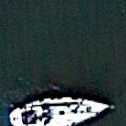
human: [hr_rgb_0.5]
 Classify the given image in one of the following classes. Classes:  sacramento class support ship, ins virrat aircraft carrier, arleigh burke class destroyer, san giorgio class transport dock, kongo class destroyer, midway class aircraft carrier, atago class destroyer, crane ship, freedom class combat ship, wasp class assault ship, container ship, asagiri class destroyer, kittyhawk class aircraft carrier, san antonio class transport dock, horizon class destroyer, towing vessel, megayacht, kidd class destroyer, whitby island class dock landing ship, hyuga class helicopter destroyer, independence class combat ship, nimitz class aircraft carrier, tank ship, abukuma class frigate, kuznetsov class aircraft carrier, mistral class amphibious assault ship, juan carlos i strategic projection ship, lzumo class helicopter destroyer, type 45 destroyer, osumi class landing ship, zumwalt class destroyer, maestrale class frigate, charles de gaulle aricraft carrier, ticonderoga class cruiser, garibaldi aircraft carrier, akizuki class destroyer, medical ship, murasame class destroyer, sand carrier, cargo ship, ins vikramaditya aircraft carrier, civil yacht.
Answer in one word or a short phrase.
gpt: Civil yacht